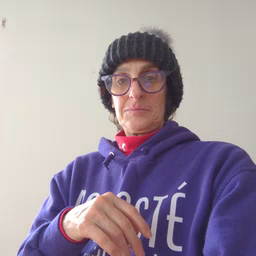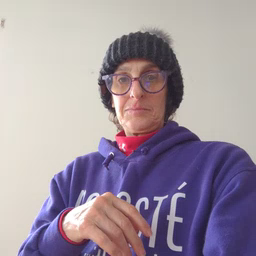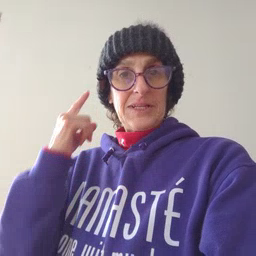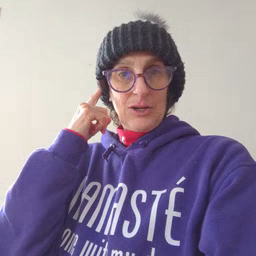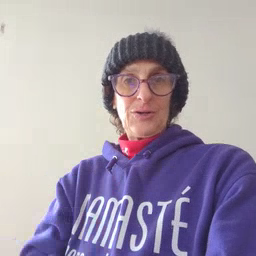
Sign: hear